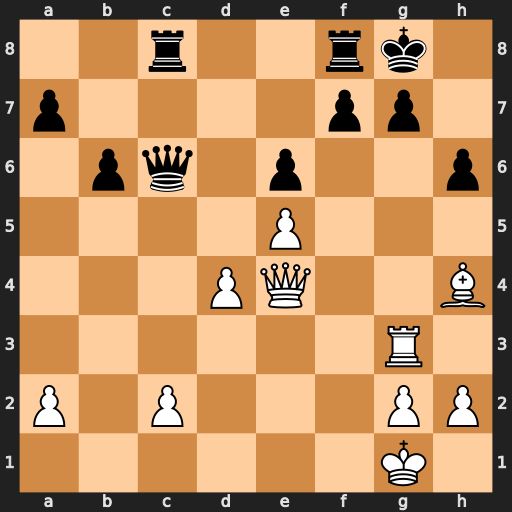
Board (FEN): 2r2rk1/p4pp1/1pq1p2p/4P3/3PQ2B/6R1/P1P3PP/6K1
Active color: w
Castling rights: -
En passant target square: -
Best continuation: Rxg7+ Kxg7 Bf6+ Kg8 Qg4+ Kh7 Qg7#